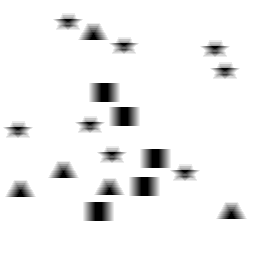
Squares: 5
Triangles: 5
Stars: 8
Total shapes: 18